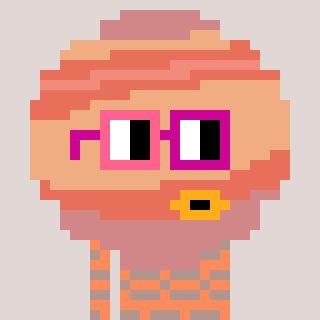
a pixel art character with square pink and red glasses, a jupiter-shaped head and a peachy-colored body on a warm background